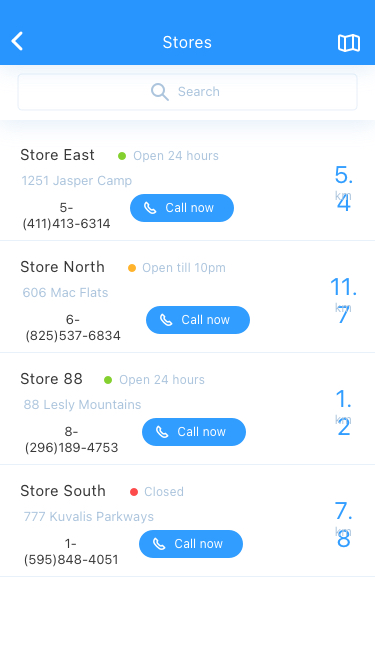
Text in this UI design:
Store South
7.8
km
Call now
777 Kuvalis Parkways
1-(595)848-4051
Closed
Store 88
1.2
km
Call now
88 Lesly Mountains
8-(296)189-4753
Open 24 hours
Store North
11.7
km
Call now
606 Mac Flats
6-(825)537-6834
Open till 10pm
Store East
5.4
km
Call now
1251 Jasper Camp
5-(411)413-6314
Open 24 hours